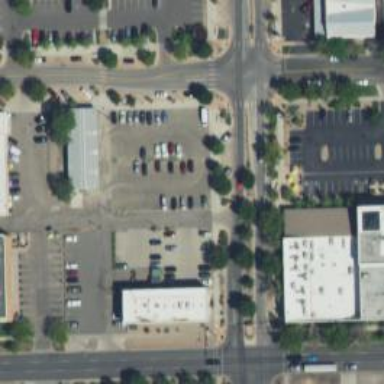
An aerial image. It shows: Parking space.